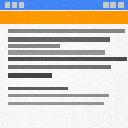
Screen state: on